Field crop: tomato
Growth stage: 2
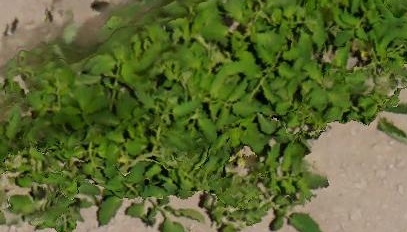
Species: tomato